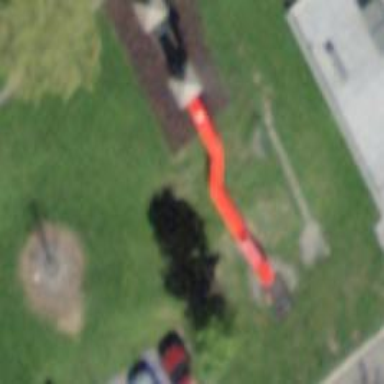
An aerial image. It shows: Playground featuring slide.